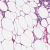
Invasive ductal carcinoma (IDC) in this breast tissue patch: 1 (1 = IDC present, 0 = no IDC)